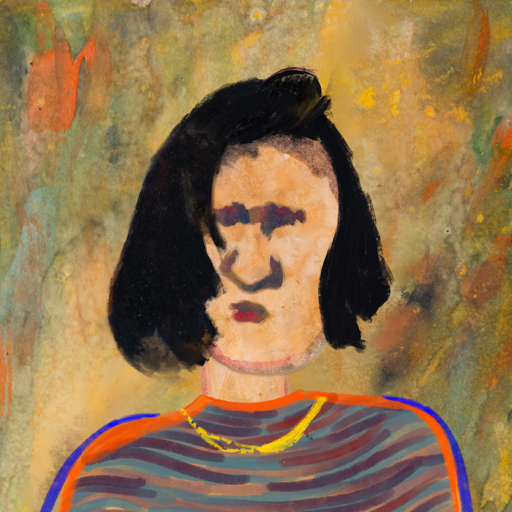
Background: Comrade, Head And Neck Front: Childish, Face Front: In_The_Sun, Bust: Experience, Hair Front: Mosgoul, Head Accessory: Blank, Second Necklace: Blank, Necklace: Irani_1, Baby: Blank